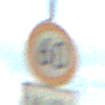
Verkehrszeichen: Geschwindigkeit60
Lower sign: ZeitangabenOhneBeschraenkungAufWochentage1
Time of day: MorningAfternoon
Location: Outdoor (Beach)
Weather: PartlyCloudy
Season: NotSpecified
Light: Natural